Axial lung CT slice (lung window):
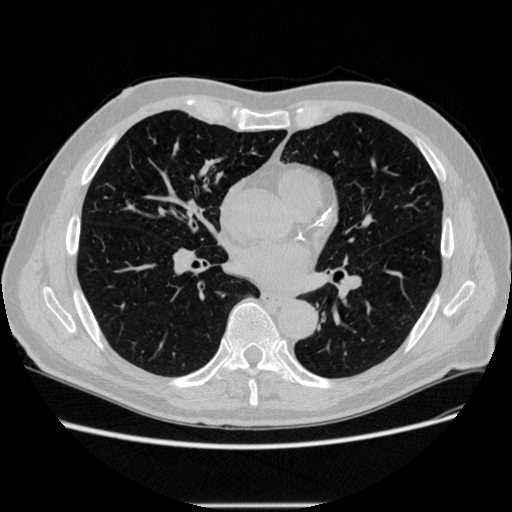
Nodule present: no